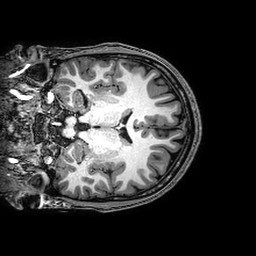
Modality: T1w
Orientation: coronal
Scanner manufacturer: philips
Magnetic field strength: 3 T
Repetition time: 0.008144 s
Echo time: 0.00373 s